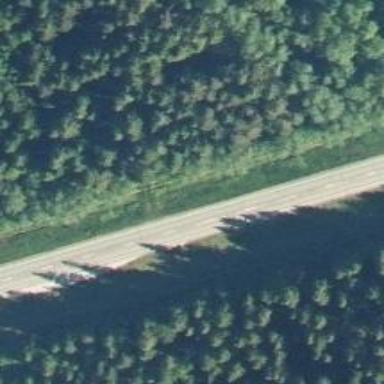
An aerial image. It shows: Asphalt road classified as trunk highway.